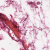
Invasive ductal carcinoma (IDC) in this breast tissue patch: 0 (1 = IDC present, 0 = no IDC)